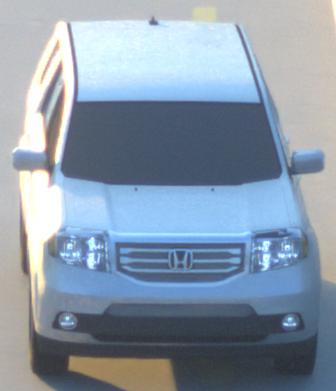
Make: Honda
Model: Pilot
Detailed model: Gen. 2 Facelift
Model produced from: 2012
Model produced until: 2015
Doors: 5
Color: white
Road condition: dry road
Daytime: sunrise or sunset
Contrast: medium contrast